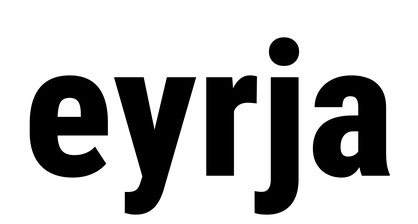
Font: Roboto_Condensed_ExtraBold